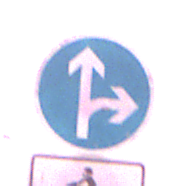
Verkehrszeichen: VorgeschriebeneFahrtrichtungGeradeausOderRechts
Zusatzzeichen unten: EinspurigeFahrzeugeFrei3
Umgebung: Outdoor, Urban
Tageszeit: SunriseSunset
Wetter: PartlyCloudy
Licht: Natural
Jahreszeit: NotSpecified
Kontrast: MediumContrast